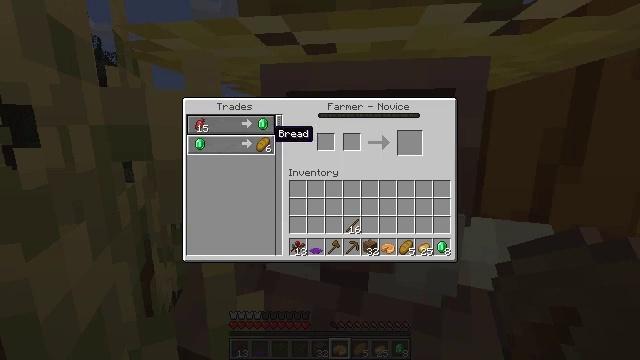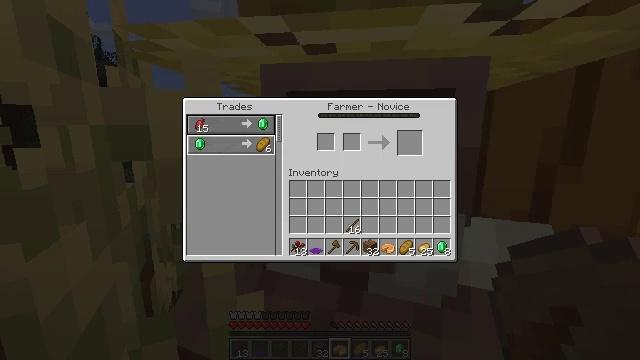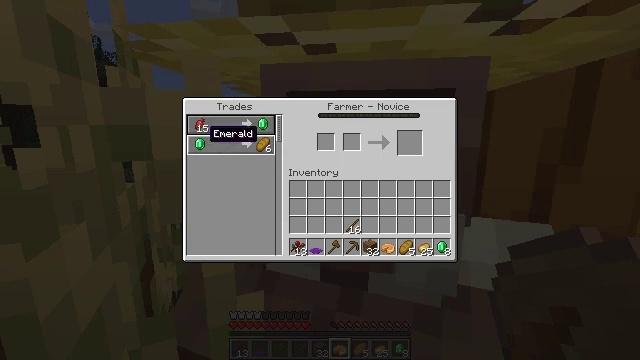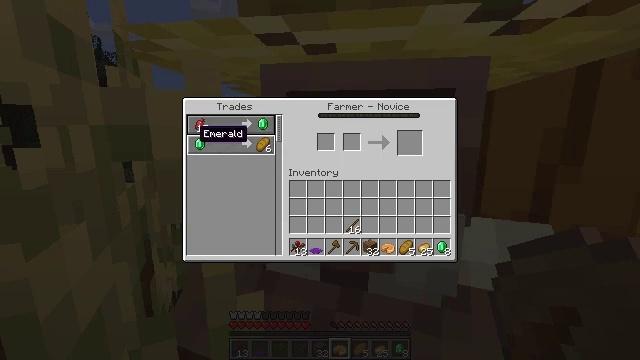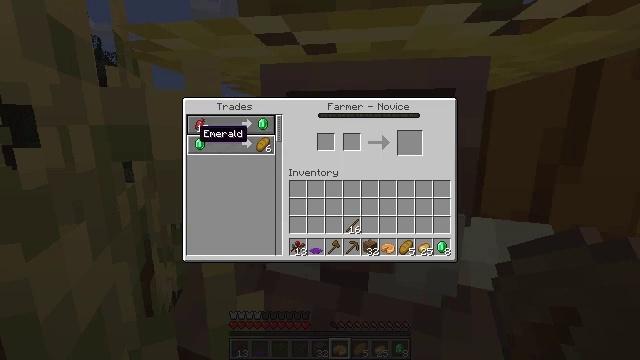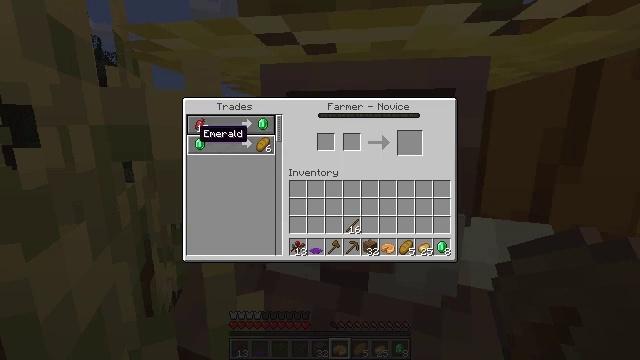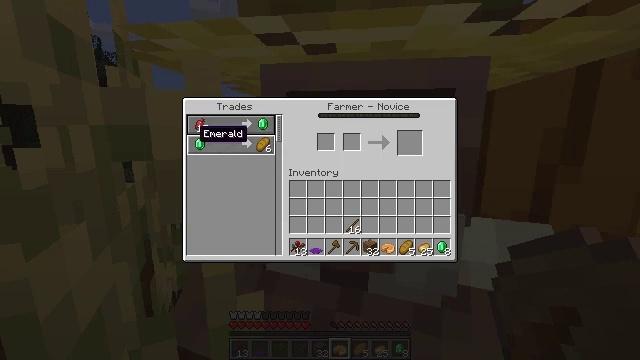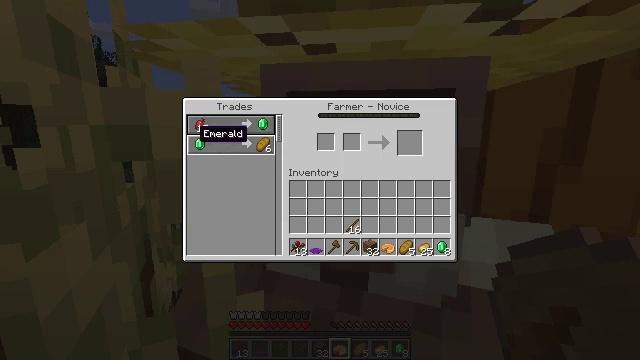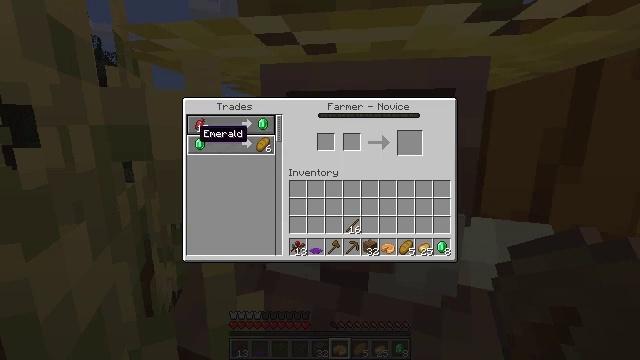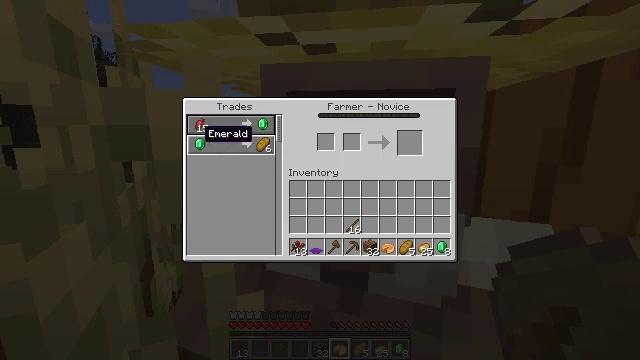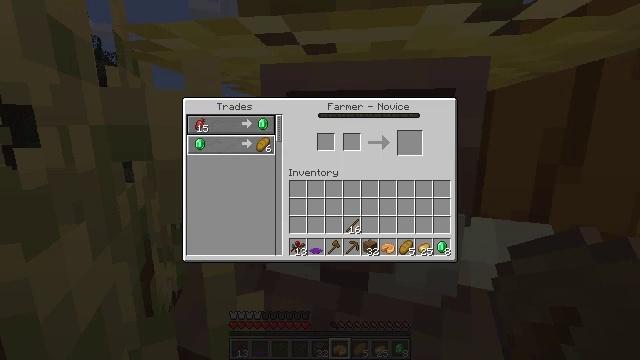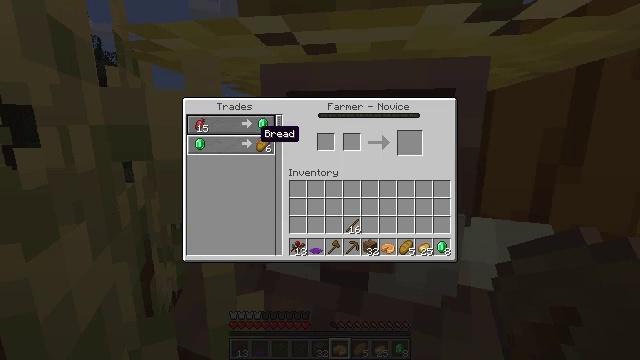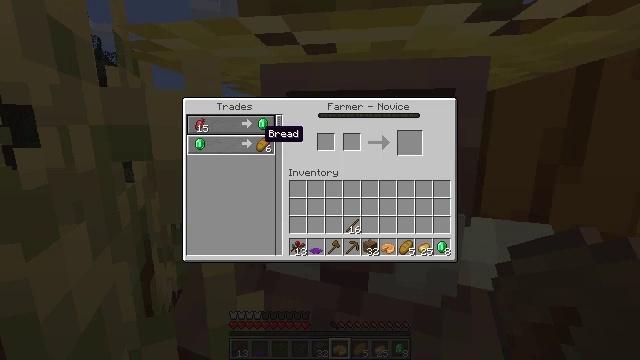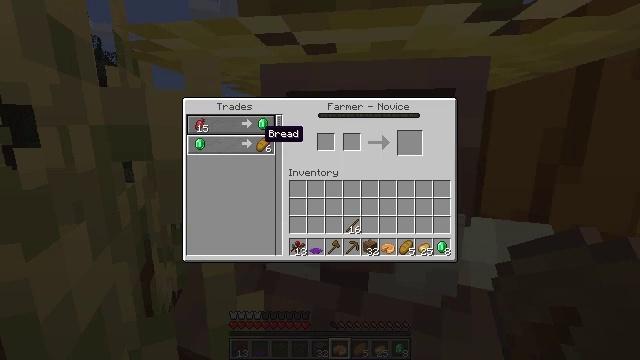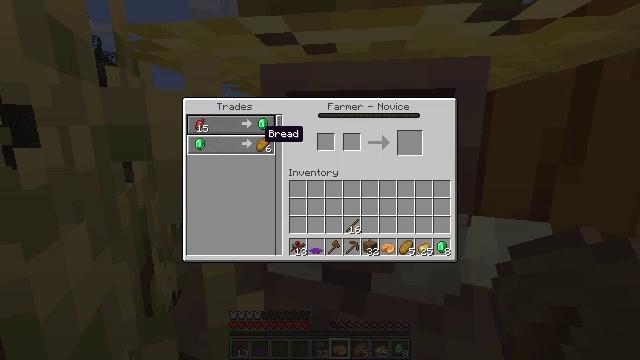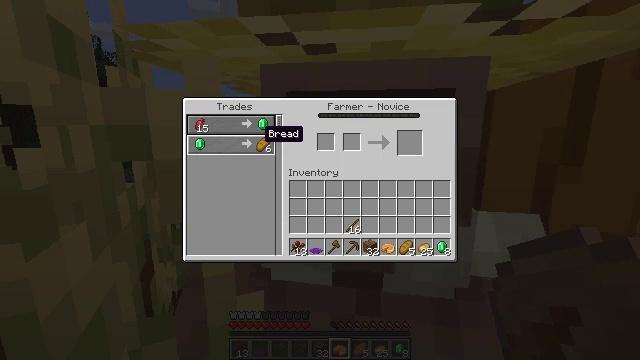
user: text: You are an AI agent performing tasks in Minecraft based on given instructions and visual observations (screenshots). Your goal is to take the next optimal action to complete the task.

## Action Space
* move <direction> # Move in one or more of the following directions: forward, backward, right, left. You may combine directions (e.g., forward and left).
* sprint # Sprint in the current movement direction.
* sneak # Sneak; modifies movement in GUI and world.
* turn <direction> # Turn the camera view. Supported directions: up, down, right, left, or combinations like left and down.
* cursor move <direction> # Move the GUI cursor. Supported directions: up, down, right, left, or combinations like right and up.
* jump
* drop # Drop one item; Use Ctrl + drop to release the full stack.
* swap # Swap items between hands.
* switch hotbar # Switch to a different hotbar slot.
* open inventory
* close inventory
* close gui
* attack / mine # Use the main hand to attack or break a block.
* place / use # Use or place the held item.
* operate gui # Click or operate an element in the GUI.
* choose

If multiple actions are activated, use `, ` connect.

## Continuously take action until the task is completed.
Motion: motion action
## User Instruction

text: Remove a pumpkin pie from the inventory.
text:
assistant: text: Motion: cursor move left
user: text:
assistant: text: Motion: cursor move left
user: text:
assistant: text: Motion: cursor move left
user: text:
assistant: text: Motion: no_op
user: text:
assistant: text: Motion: no_op
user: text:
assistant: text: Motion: no_op
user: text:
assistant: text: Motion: no_op
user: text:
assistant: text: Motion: no_op
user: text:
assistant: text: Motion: no_op
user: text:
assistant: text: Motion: cursor move right
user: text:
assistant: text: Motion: cursor move right
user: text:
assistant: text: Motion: no_op
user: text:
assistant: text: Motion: no_op
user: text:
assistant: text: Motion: no_op
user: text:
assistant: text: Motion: no_op
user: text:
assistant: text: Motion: no_op
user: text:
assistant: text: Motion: no_op
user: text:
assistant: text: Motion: no_op
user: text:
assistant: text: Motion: no_op
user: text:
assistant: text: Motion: no_op
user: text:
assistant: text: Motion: no_op
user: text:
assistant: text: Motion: no_op
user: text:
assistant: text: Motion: cursor move left
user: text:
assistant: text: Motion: no_op
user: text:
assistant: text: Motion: no_op
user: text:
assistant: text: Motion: no_op
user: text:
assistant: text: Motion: no_op
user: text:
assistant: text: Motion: cursor move right
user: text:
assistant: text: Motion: no_op
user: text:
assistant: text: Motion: no_op